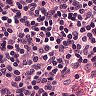
Metastatic tissue present: no